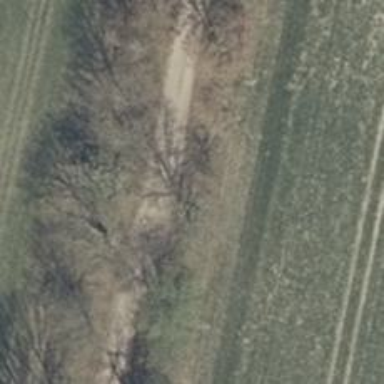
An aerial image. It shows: Hunting stand.